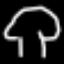
Label: mushroom